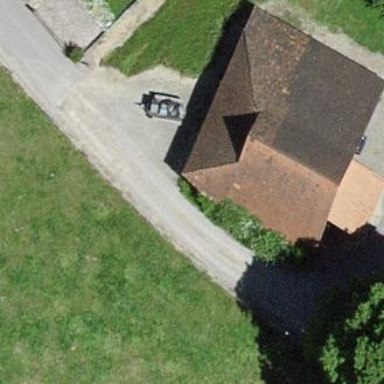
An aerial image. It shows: Rural barn.